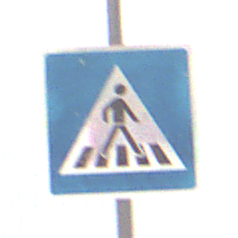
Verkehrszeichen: FussgaengerueberwegLinks
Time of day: MorningAfternoon
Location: Outdoor (Nature)
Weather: Overcast
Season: NotSpecified
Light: Natural